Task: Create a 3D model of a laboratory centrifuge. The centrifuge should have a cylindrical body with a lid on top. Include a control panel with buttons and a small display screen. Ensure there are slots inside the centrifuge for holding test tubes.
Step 313:
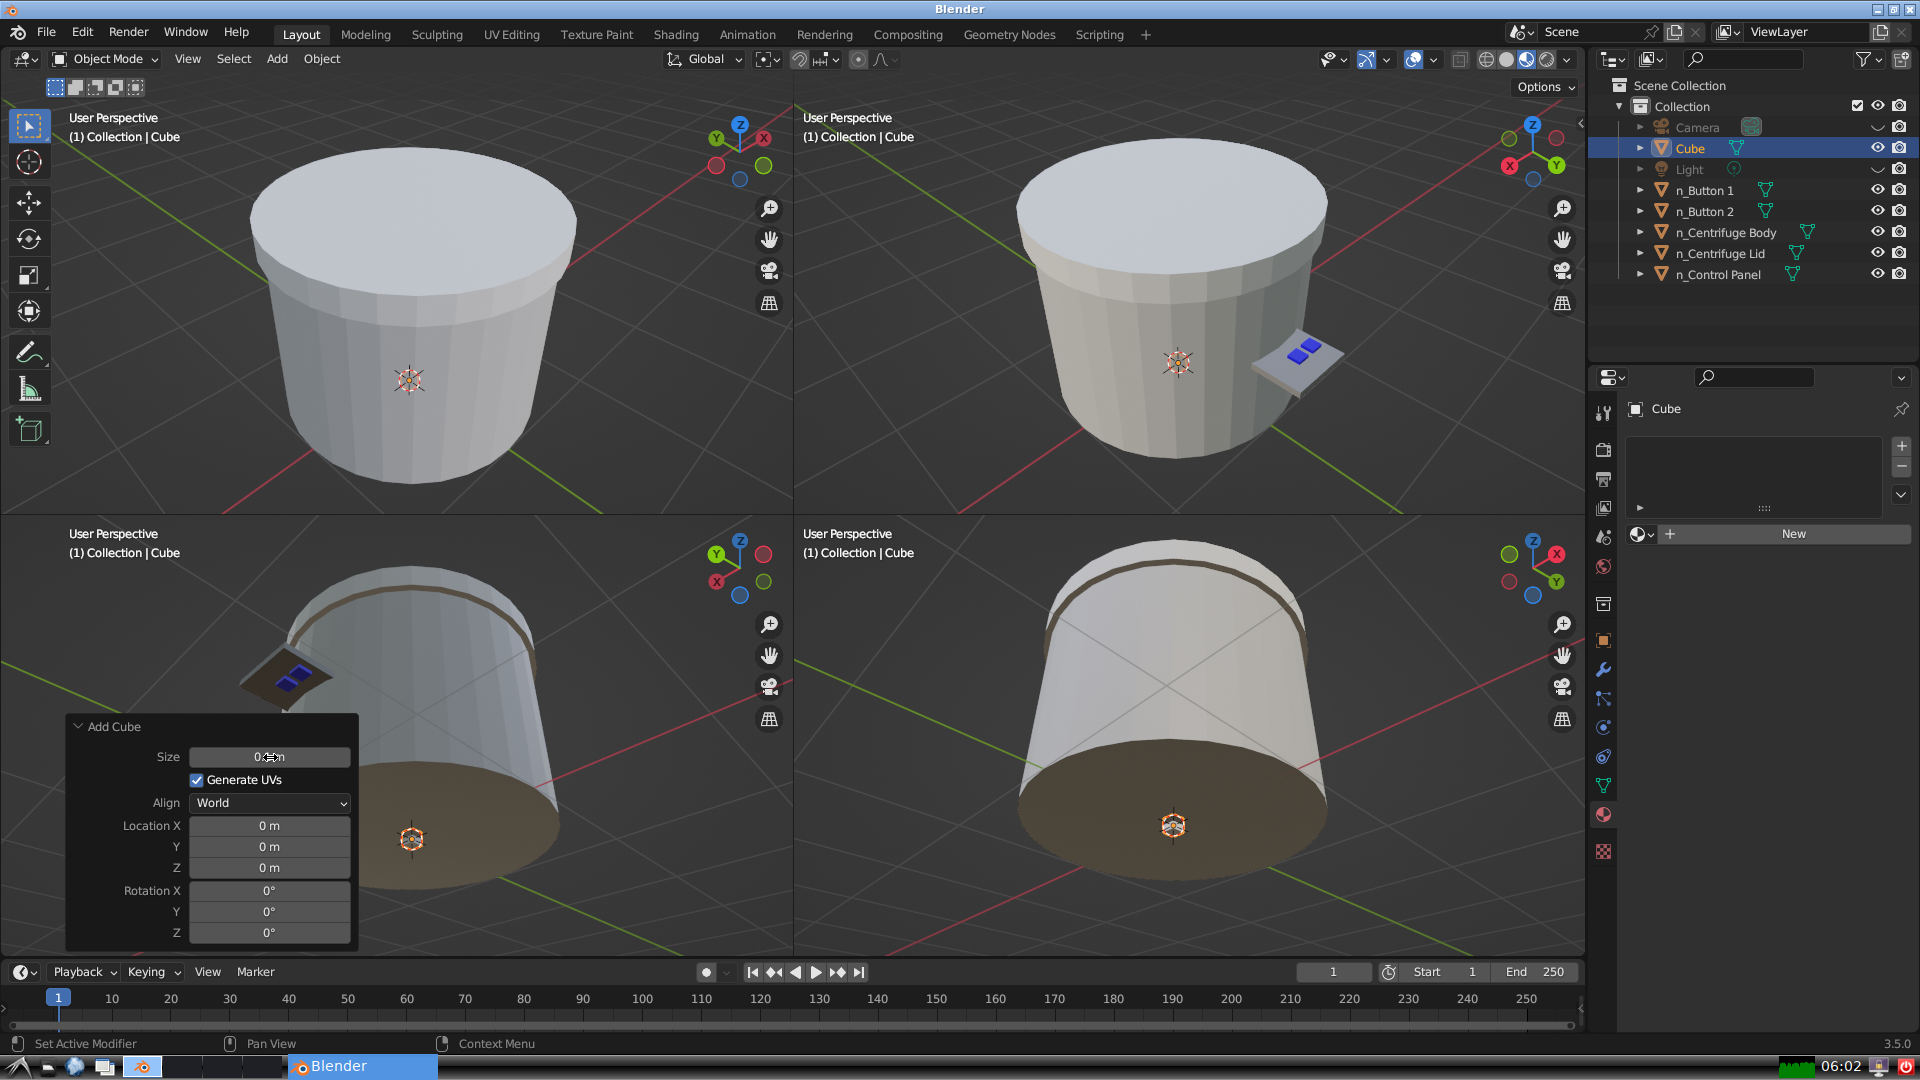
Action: {"mouse_move": [960, 540]}